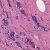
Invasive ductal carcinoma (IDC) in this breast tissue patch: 1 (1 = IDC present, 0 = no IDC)